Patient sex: M
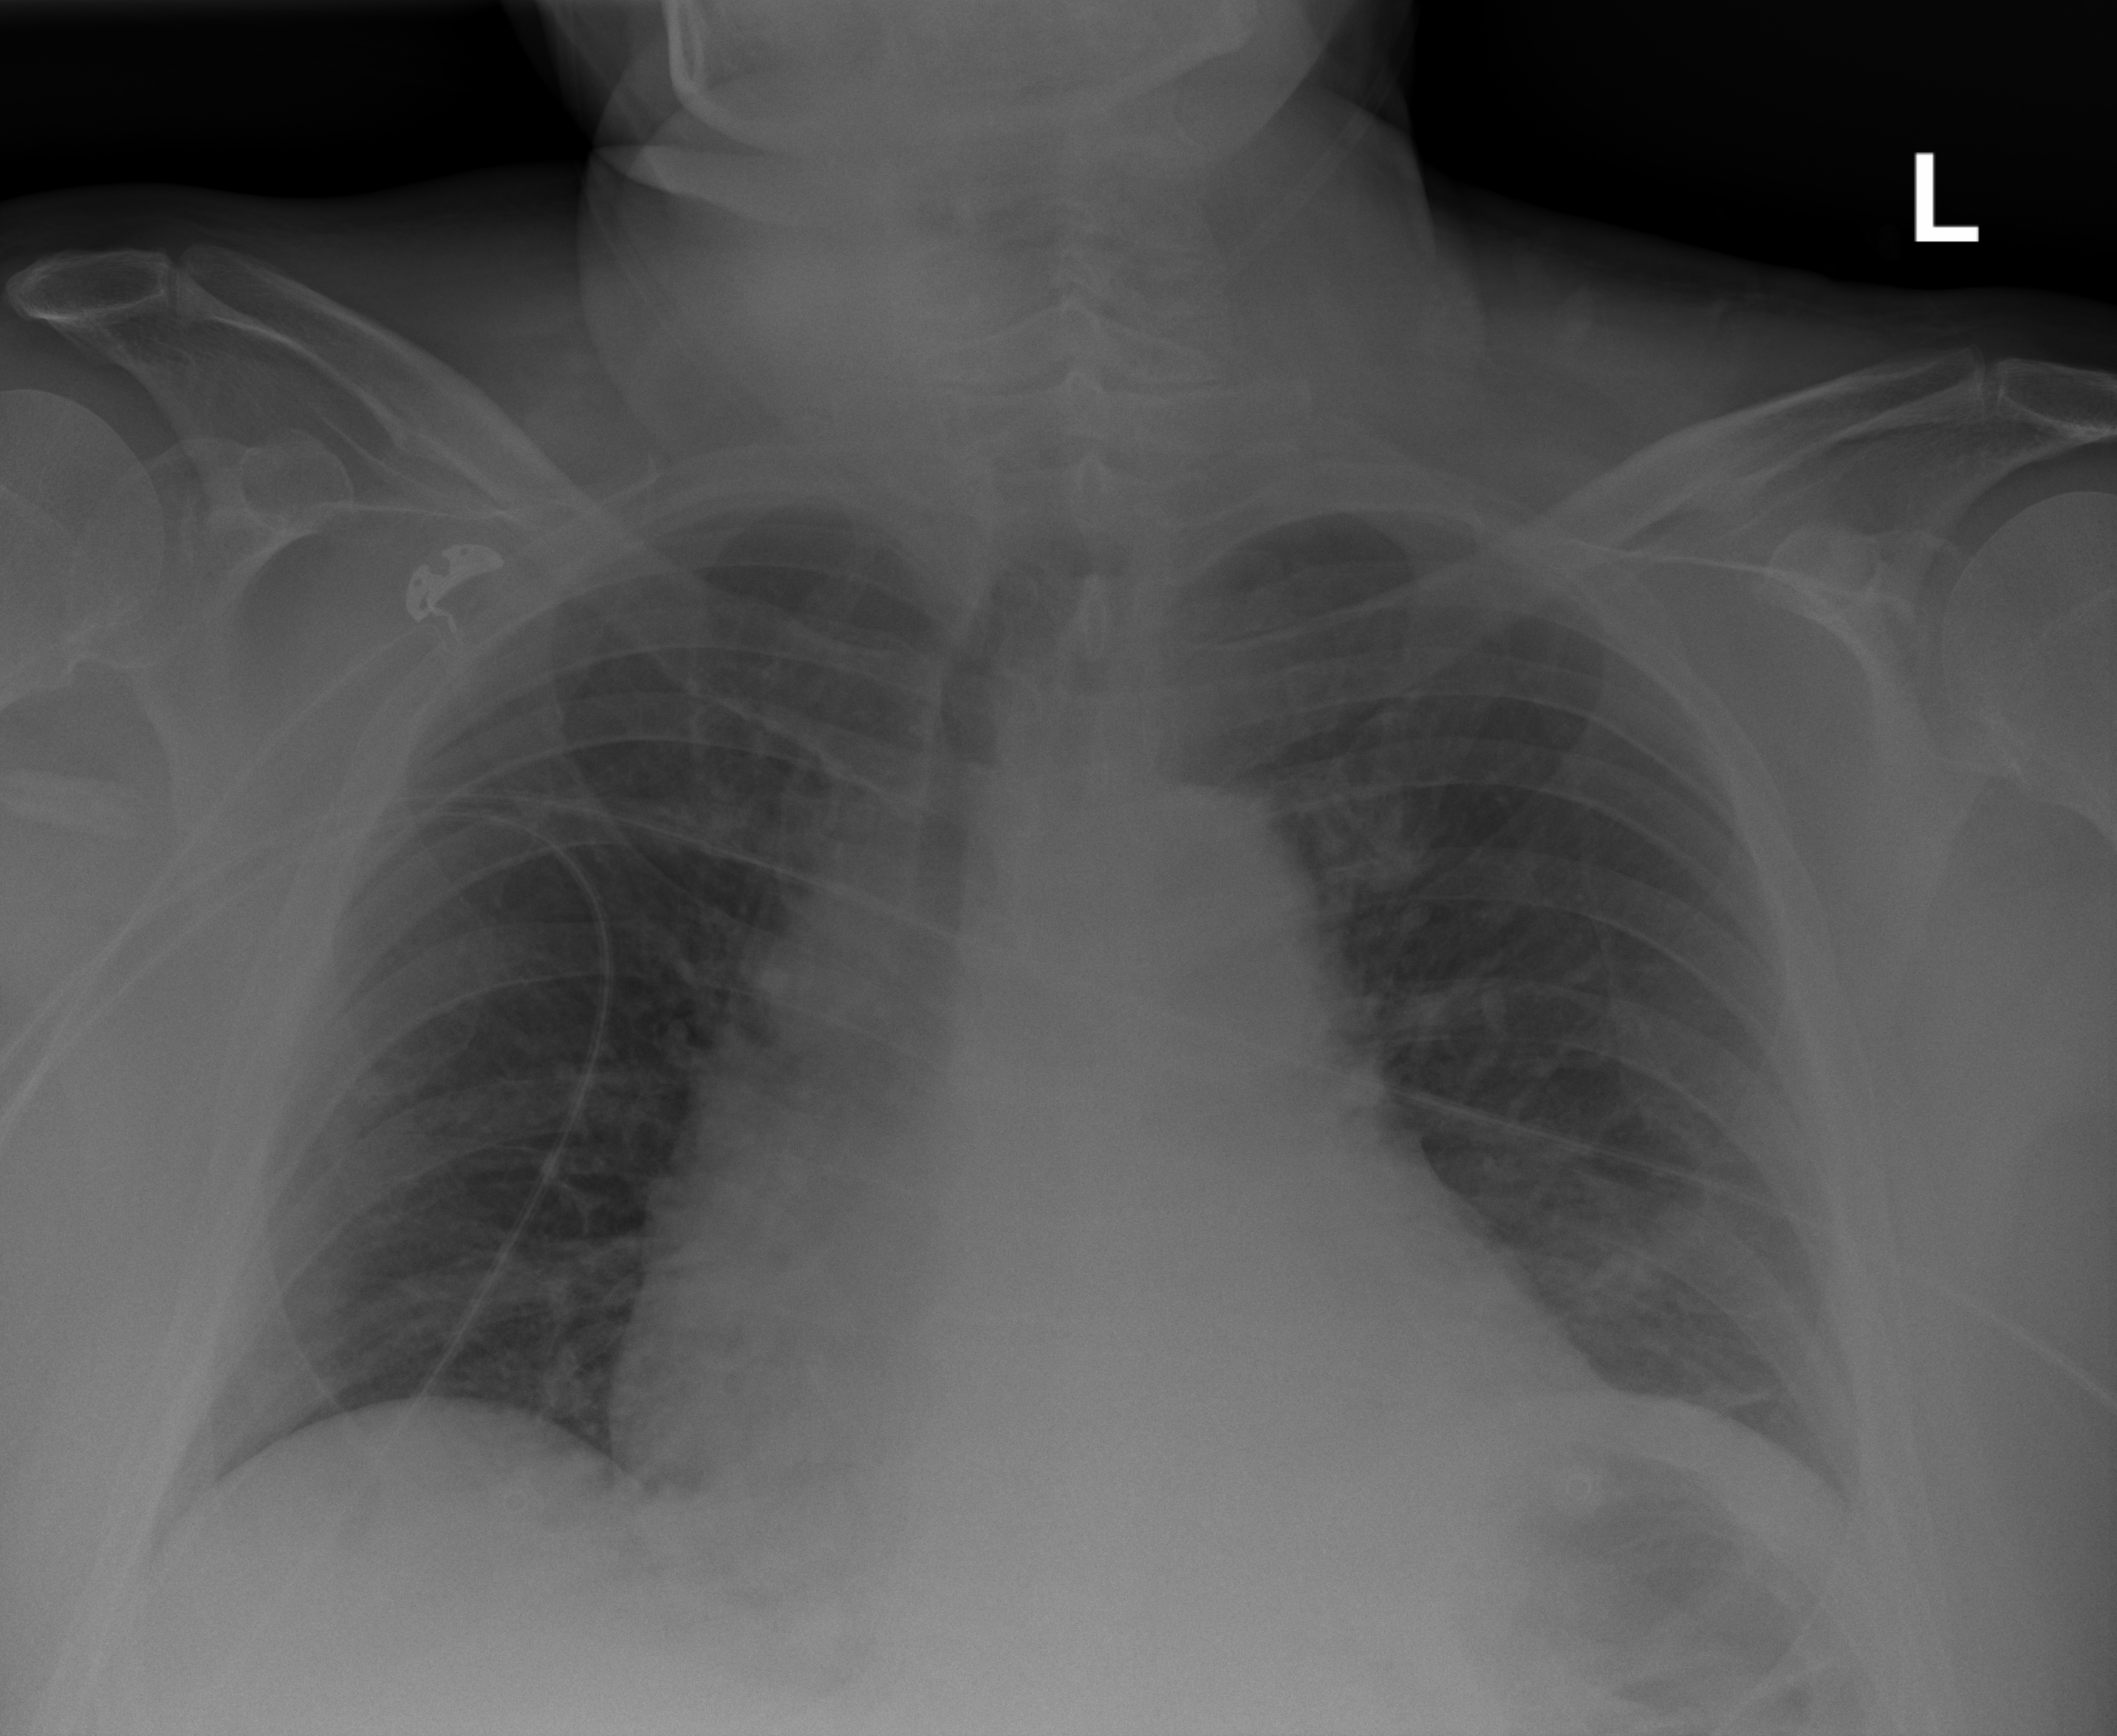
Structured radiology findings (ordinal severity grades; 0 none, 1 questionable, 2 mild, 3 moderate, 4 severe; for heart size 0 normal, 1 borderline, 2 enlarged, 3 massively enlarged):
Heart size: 2
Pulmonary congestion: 0
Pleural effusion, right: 0
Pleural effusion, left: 1
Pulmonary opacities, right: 0
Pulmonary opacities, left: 0
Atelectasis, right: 0
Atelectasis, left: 2